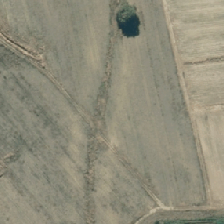
Land cover: shortrotation_cropland